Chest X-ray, PA view. Patient: 14 years old, sex M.
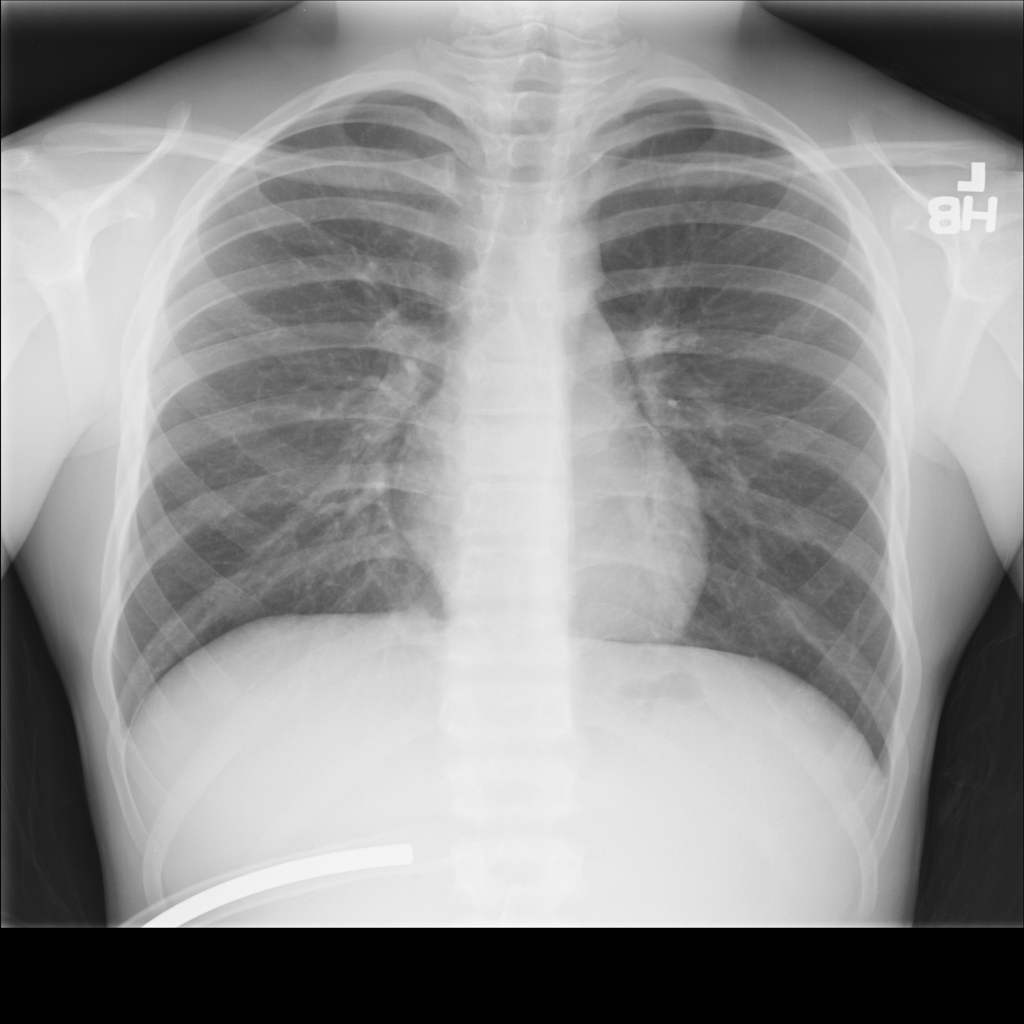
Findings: No Finding